Question: I want my output to be this way. On selecting the option, I want the text to turn bold I want to change the colour of 'RadioListTile' title on the selection of radio button.

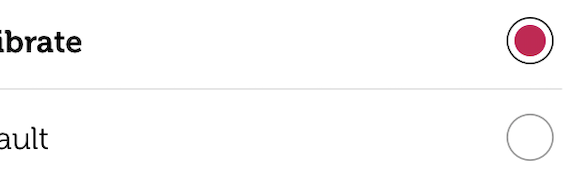
Answer: Try this way
'''
import 'package:flutter/material.dart';
void main() {
runApp(new MaterialApp(
home: new MyApp(),
));
}
class GroupModel {
String text;
int index;
bool selected;
GroupModel({this.text, this.index, this.selected});
}
class MyApp extends StatefulWidget {
@override
_State createState() => new _State();
}
class _State extends State<MyApp> {
int _value2 = 0;
List<GroupModel> _group = [
GroupModel(text: "Andorid", index: 1, selected: true),
GroupModel(text: "IOS", index: 2, selected: false),
GroupModel(text: "Flutter", index: 3, selected: false),
];
Widget makeRadioTiles() {
List<Widget> list = new List<Widget>();
for (int i = 0; i < _group.length; i++) {
list.add(new RadioListTile(
value: _group[i].index,
groupValue: _value2,
selected: _group[i].selected,
onChanged: (val) {
setState(() {
for (int i = 0; i < _group.length; i++) {
_group[i].selected = false;
}
_value2 = val;
_group[i].selected = true;
});
},
activeColor: Colors.purple,
controlAffinity: ListTileControlAffinity.trailing,
title: new Text(
' ${_group[i].text}',
style: TextStyle(
color: _group[i].selected ? Colors.black : Colors.grey,
fontWeight:
_group[i].selected ? FontWeight.bold : FontWeight.normal),
),
));
}
Column column = new Column(
children: list,
);
return column;
}
@override
Widget build(BuildContext context) {
return new Scaffold(
appBar: new AppBar(
title: new Text('RadioListTile Demo'),
),
//hit Ctrl+space in intellij to know what are the options you can use in flutter widgets
body: new Container(
padding: new EdgeInsets.all(32.0),
child: new Center(
child: new Column(
children: <Widget>[makeRadioTiles()],
),
),
),
);
}
}
'''
<URL>
<URL>